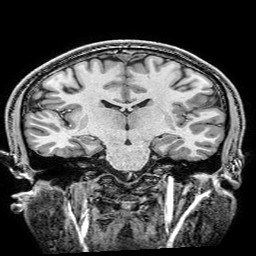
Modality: T1w
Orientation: sagittal
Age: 21
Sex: male
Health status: healthy